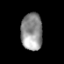
Tissue: prostate
Cell type: T cells
Senescence score: 0.264
Nuclear area (px): 783
Mean DAPI intensity: 145.897